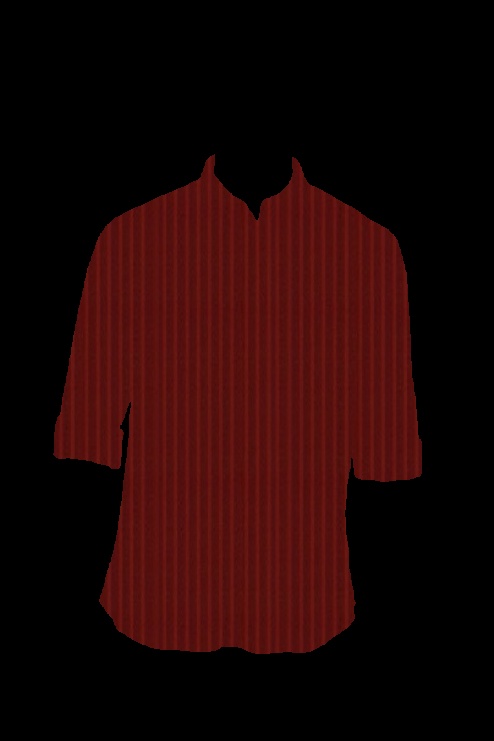
burgundy stripe tee